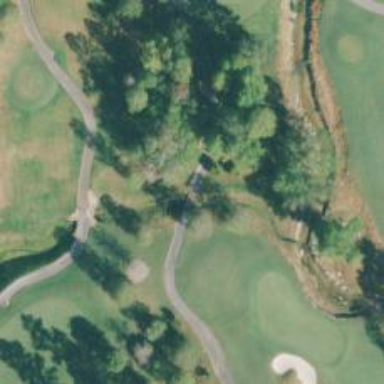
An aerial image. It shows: Service road that includes bridge over golf cart path.